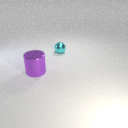
small cyan metal sphere behind large purple metal cylinder